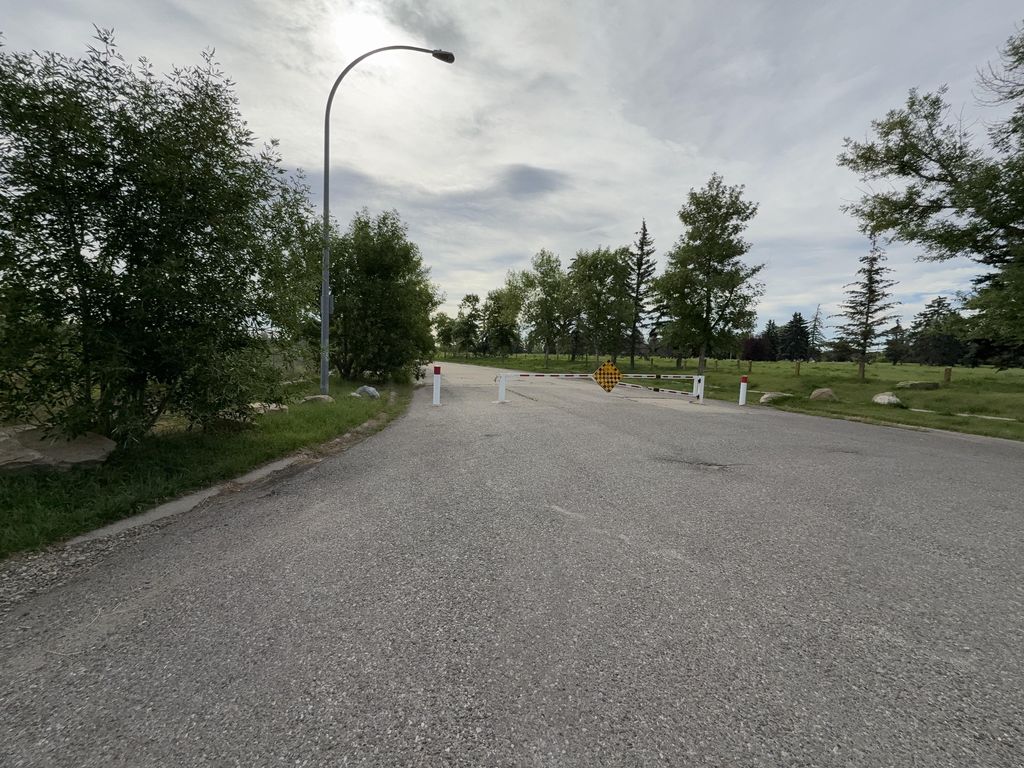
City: calgary